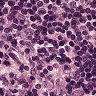
Metastatic tissue present: yes